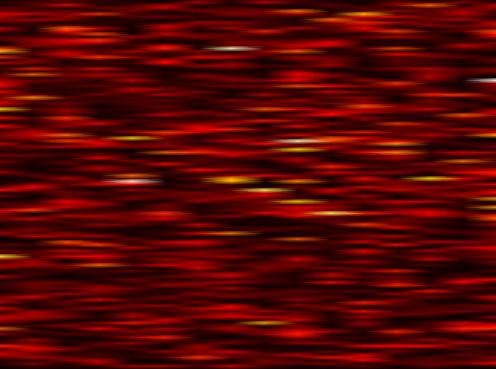
Label: WOLA